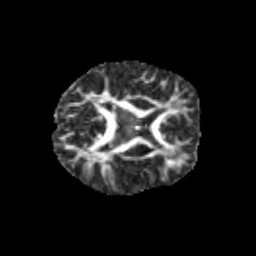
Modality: FA
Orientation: axial
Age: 9
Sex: male
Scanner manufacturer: siemens
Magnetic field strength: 3 T
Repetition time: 3.8 s
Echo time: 0.07 s